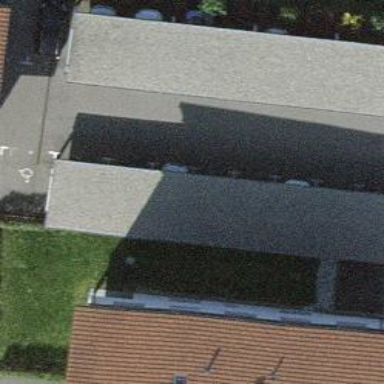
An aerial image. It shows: Shed.